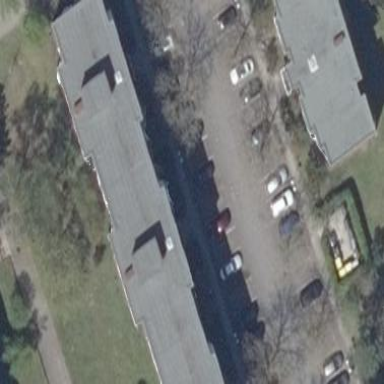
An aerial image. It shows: Parking available on the street side.